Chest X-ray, PA view. Patient: 28 years old, sex F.
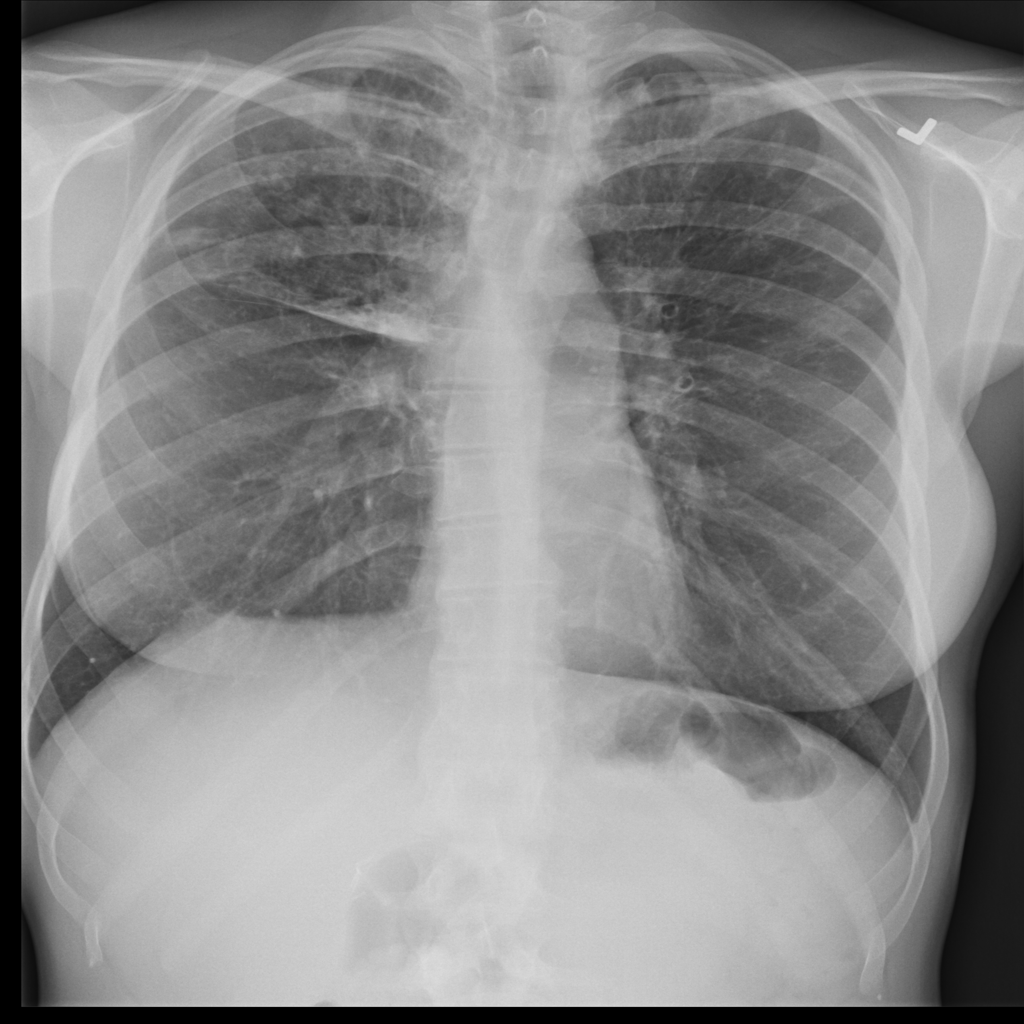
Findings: Consolidation, Infiltration, Nodule, Pleural_Thickening